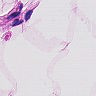
Metastatic tissue present: no